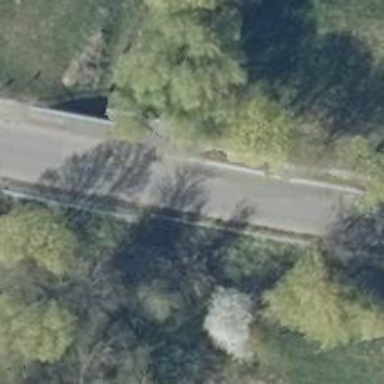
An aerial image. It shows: Unclassified road on bridge.